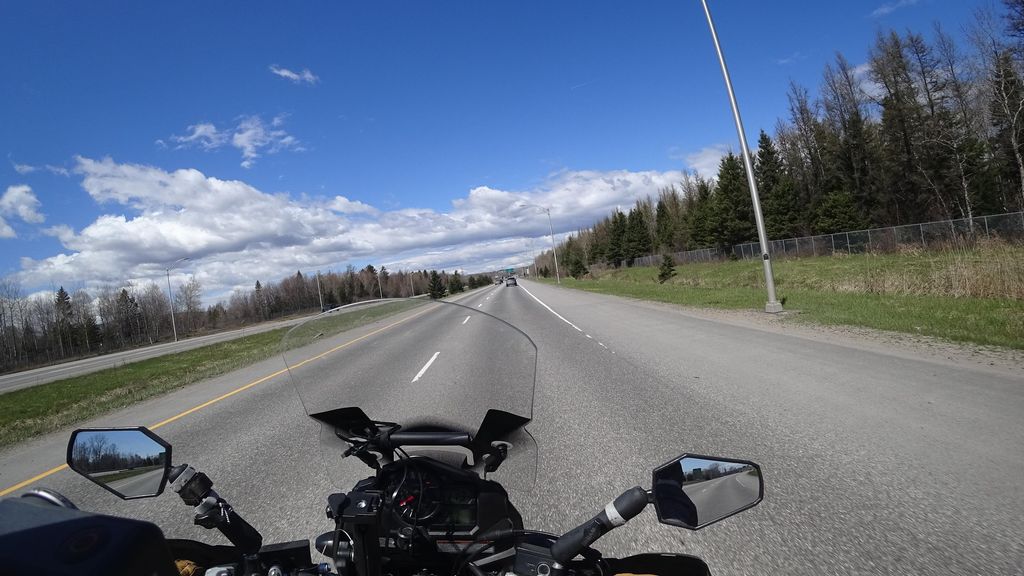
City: quebec_city